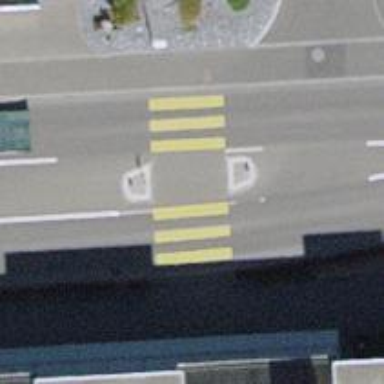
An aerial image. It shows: Zebra crossing with crossing island.